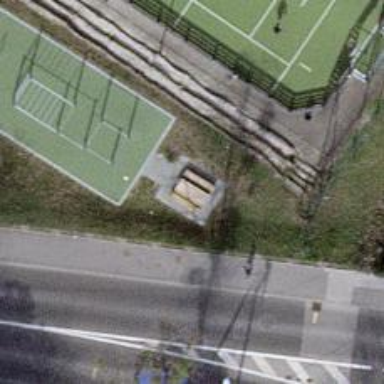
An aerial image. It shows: Picnic table located in leisure land area.